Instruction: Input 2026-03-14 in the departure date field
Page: home
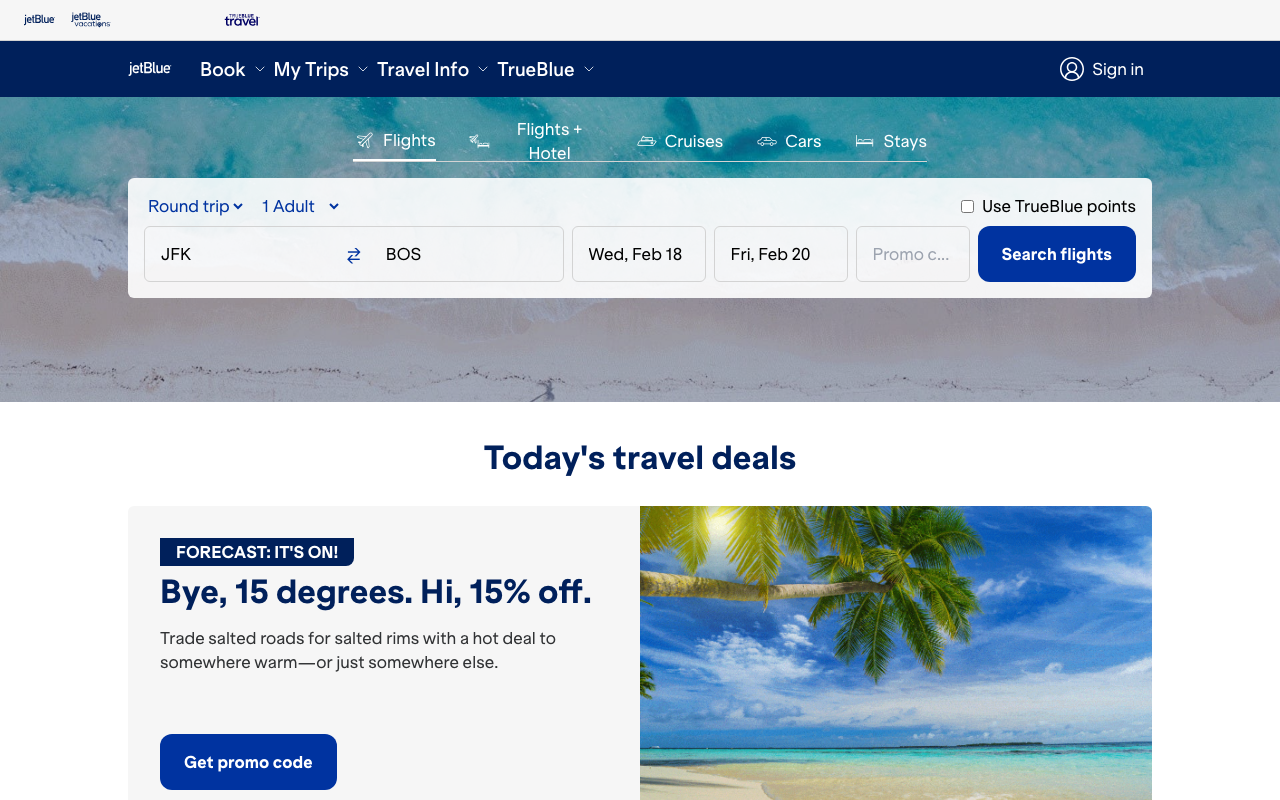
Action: type